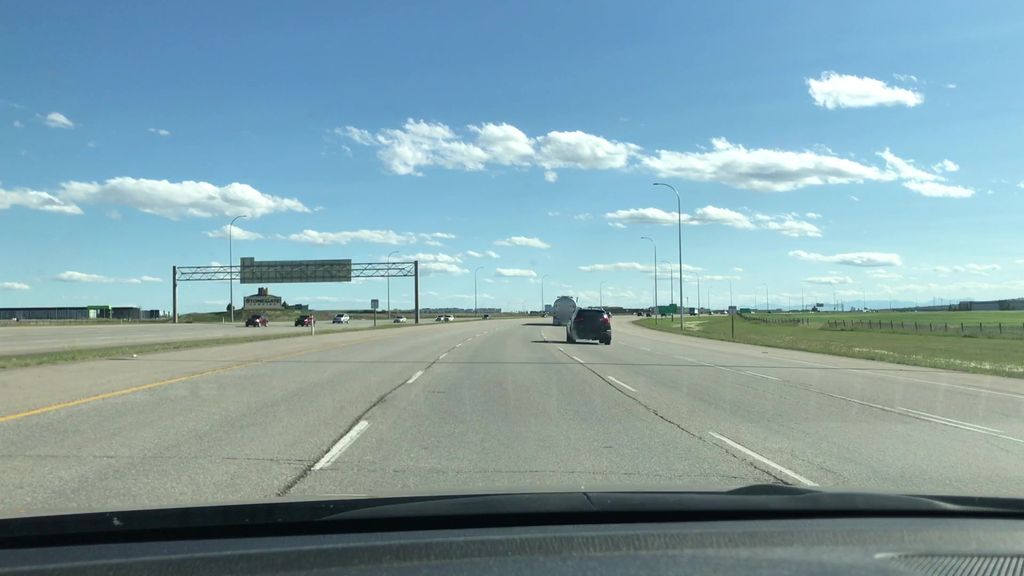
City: calgary